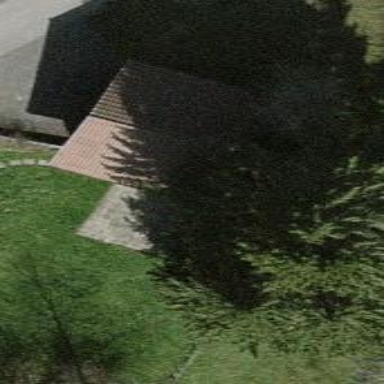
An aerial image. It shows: Simple house.